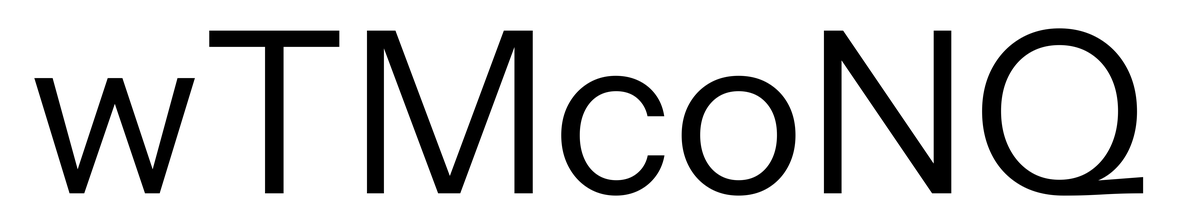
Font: InstrumentSans_Regular